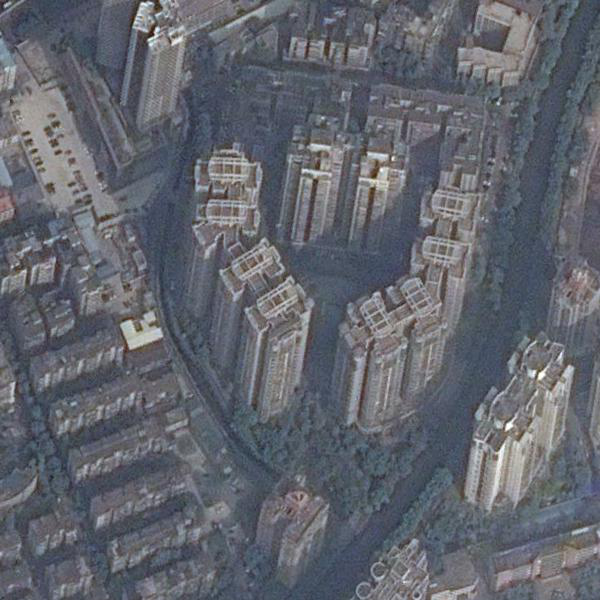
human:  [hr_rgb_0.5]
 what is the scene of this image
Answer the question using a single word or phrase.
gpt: commercial